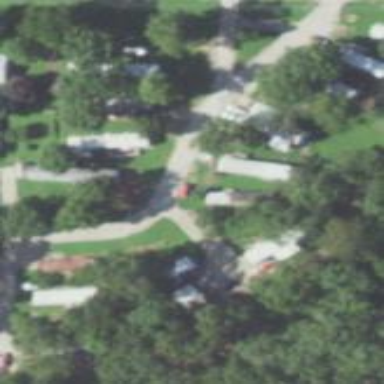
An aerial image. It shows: Residential area known as Trailer Park.